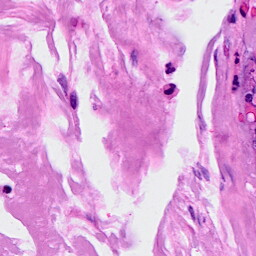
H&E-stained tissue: Breast